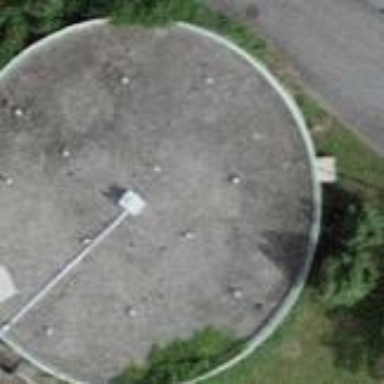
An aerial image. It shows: Silo.